Field crop: maize
Growth stage: 1
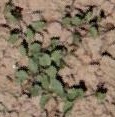
Species: convolvulus